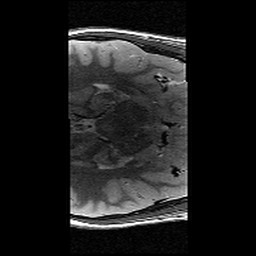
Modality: T2w
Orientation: axial
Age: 11
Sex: male
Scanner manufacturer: siemens
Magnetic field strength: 3 T
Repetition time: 9.23 s
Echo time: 0.067 s